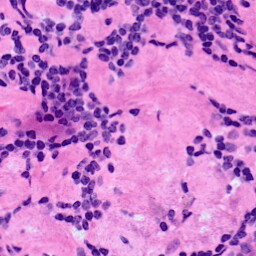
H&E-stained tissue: LymphNode